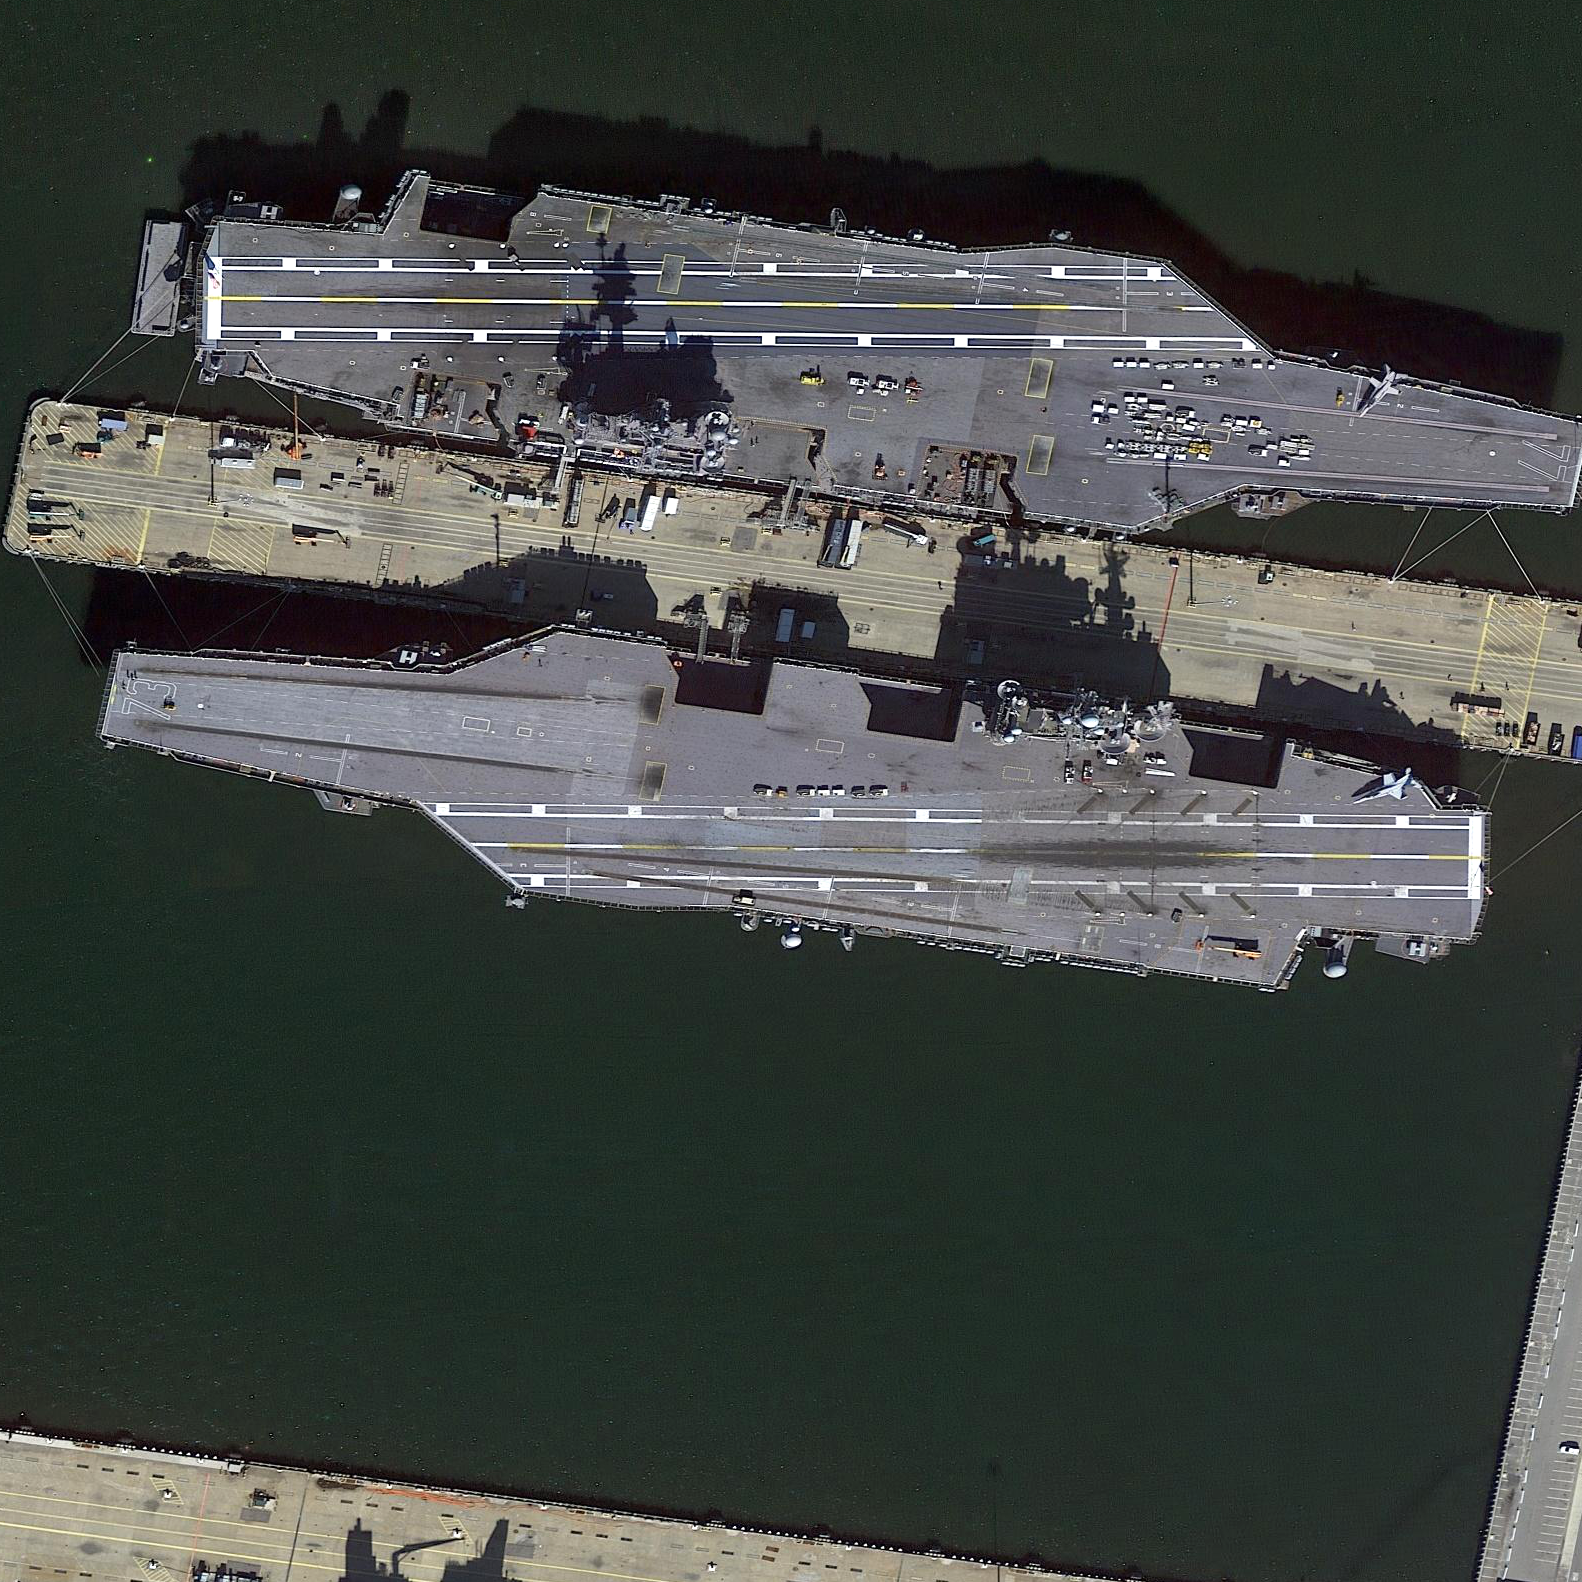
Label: aircraft_carrier